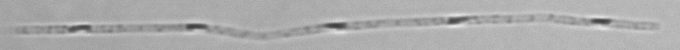
Label: Leptocylindrus